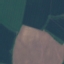
Land use / land cover class: AnnualCrop